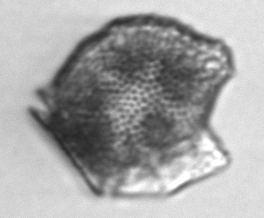
Label: Dinophysis_norvegica